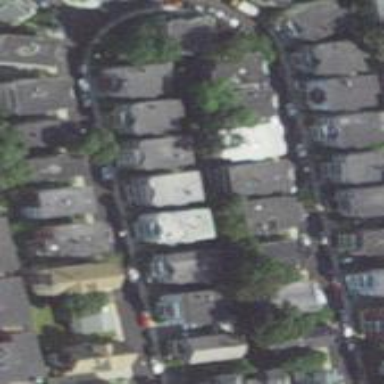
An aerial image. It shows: Sidewalk.